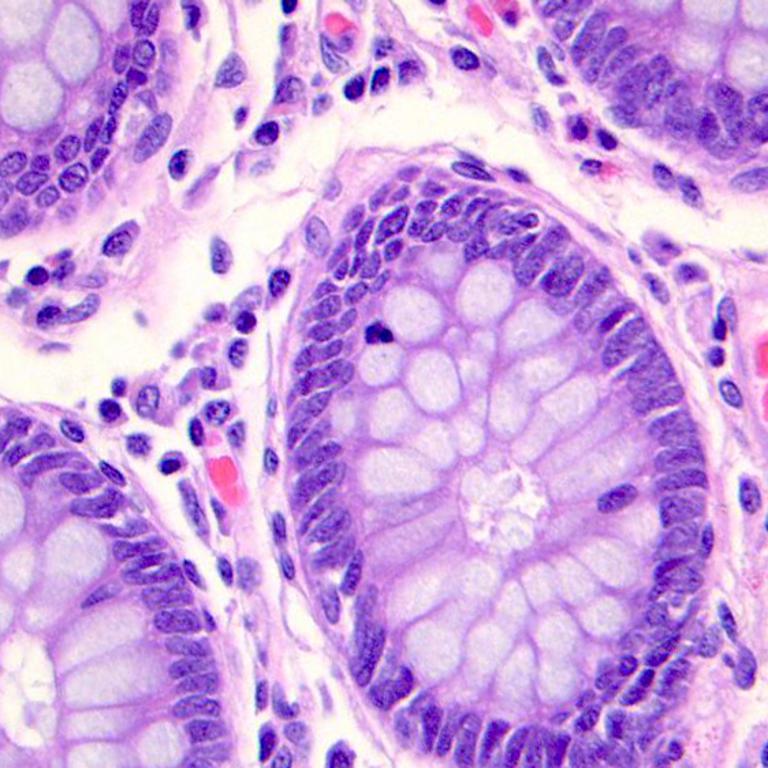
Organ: colon
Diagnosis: benign